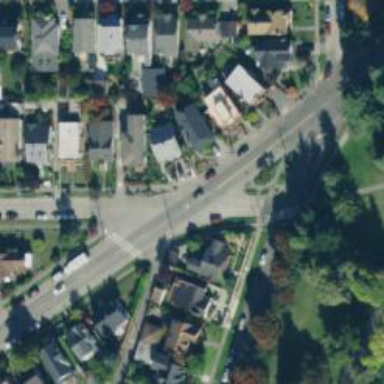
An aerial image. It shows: Unmarked road crossing.